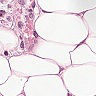
Metastatic tissue present: yes